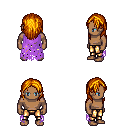
a pixel art fantasy rpg character, male body template, human, dark skin, maroon tattered cape, gold greaves, dark blonde long hairstyle, four views (front, back, left, right), 2x2 character sprite sheet, small pixel art, hard edges, no anti-aliasing